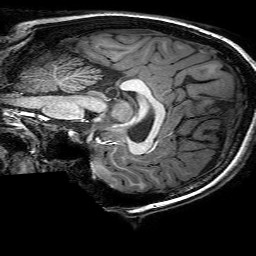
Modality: T1w
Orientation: sagittal
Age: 20
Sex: female